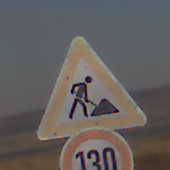
Verkehrszeichen: Arbeitsstelle
Zusatzzeichen unten: Geschwindigkeit130
Umgebung: Outdoor, Nature
Tageszeit: MorningAfternoon
Wetter: Clear
Licht: Natural
Jahreszeit: NotSpecified
Kontrast: HighContrast